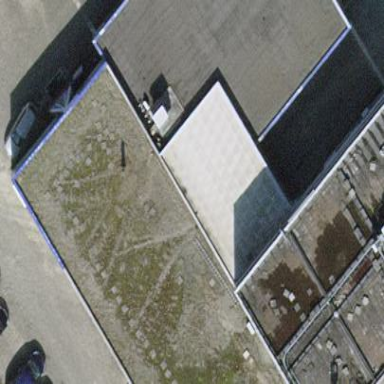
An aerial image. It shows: Industrial building.